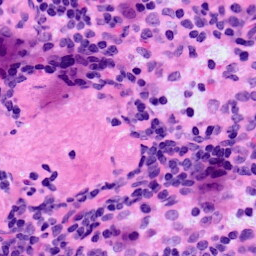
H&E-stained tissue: LymphNode